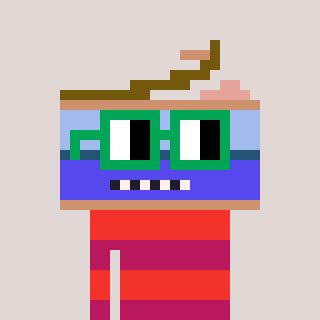
a pixel art character with square green glasses, a canned ham-shaped head and a darkpink-colored body on a warm background